Question: How would one draw a line separator such as this:

Note that there's 2 single pixel lines on top of each other. Any tips?
---
### Edit:
Here's the code I needed, in a NSBox subclass: (or NSView, doesn't really matter):
'''
- (void)drawRect:(NSRect)rect
{
[[NSColor lightGrayColor] set];
NSRectFill(NSMakeRect(0, 1, NSWidth(rect), 1));
[[NSColor whiteColor] set];
NSRectFill(NSMakeRect(0, 0, NSWidth(rect), 1));
}
'''
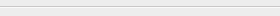
Answer: Typically this kind of separator is drawn with an 'NSBox', usually configured as an 'NSBoxSeparator' type. That's not quite the look you're looking for, though. I'd recommend hand-drawing it in an 'NSBox' subclass (so you get the normal 'NSBox' behaviors). For an example of an 'NSBox' subclass, see Matt Gemmell's <URL>.
You just need two lines, so the 'drawRect:' should be very simple. Encapsulating it this way will make it extremely flexible for you.
(Of course you can also consider just using the standard 'NSBox' separator rather than creating a custom look. That's what it's there for.)